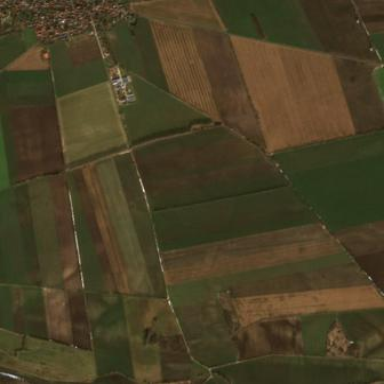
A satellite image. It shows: View of farmland.